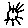
Label: sun